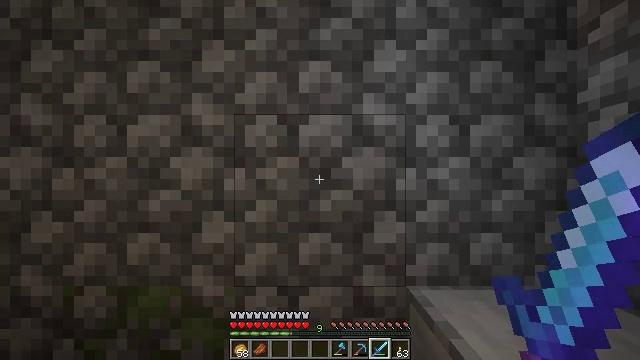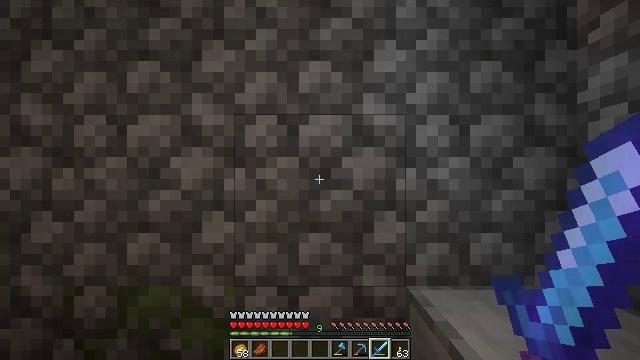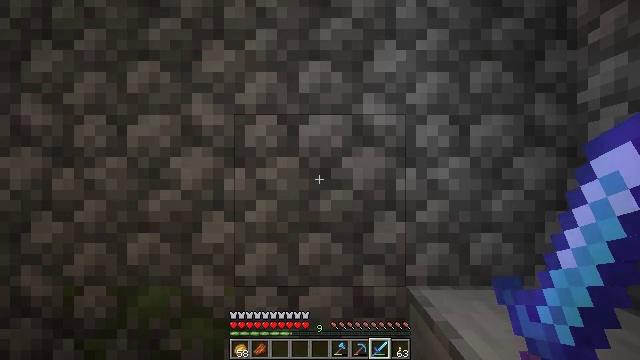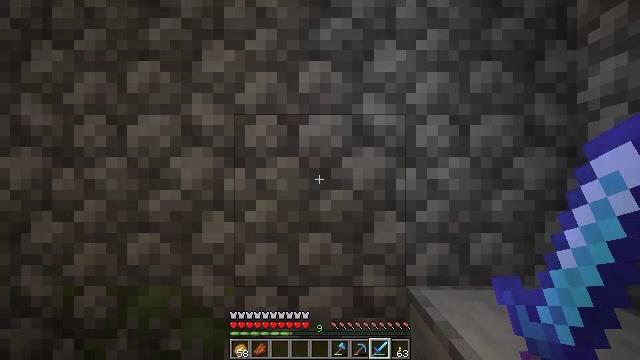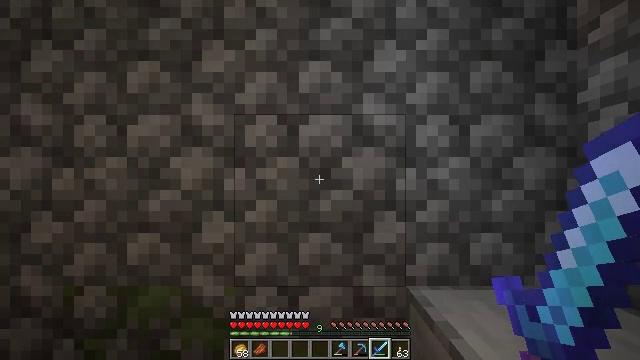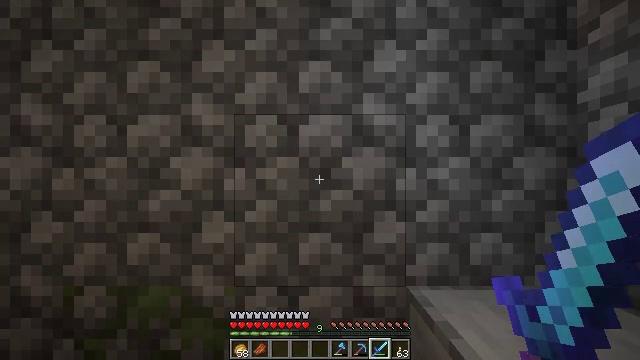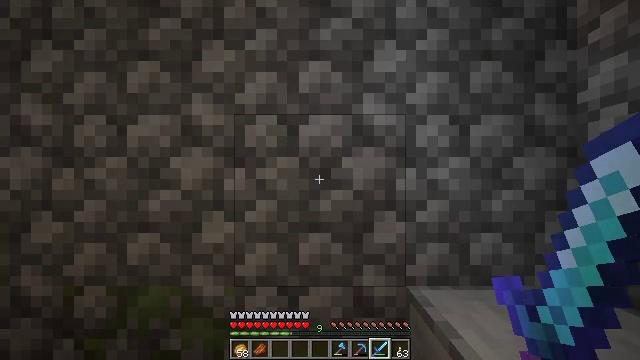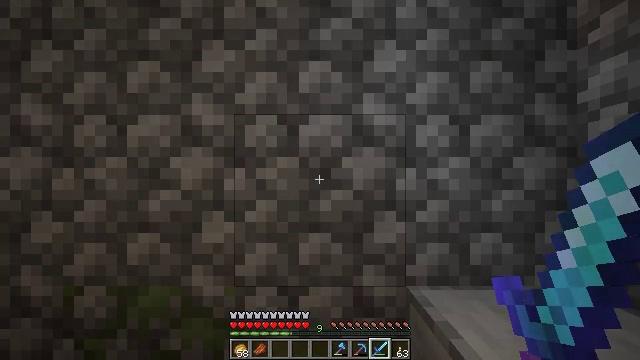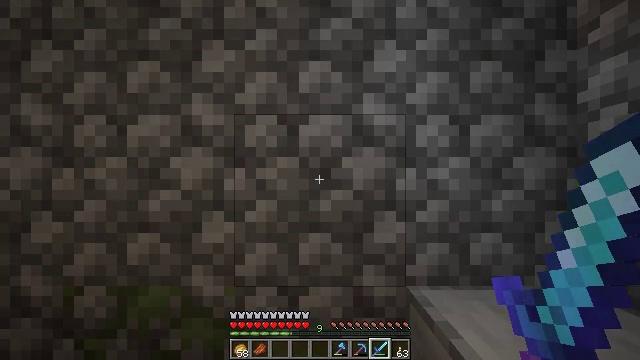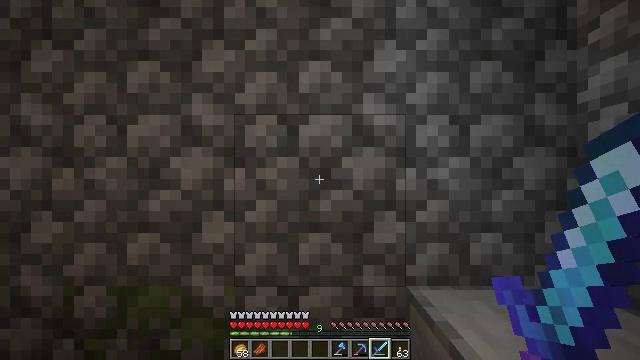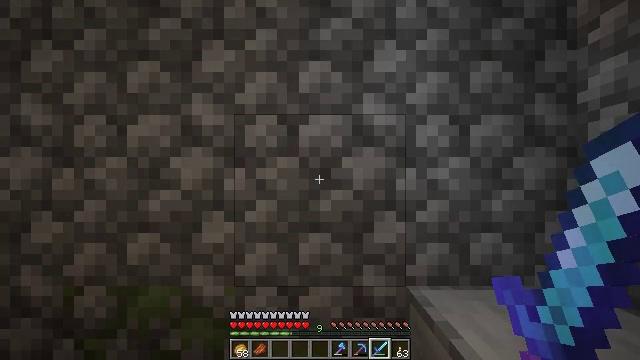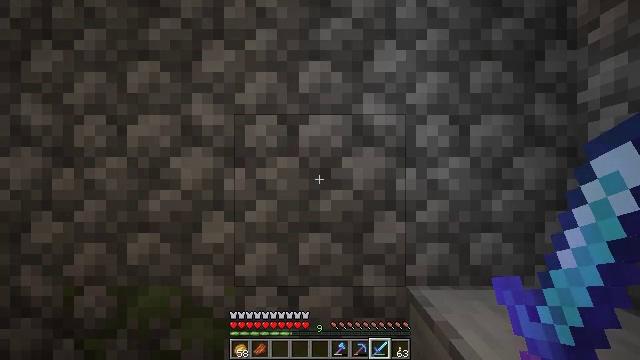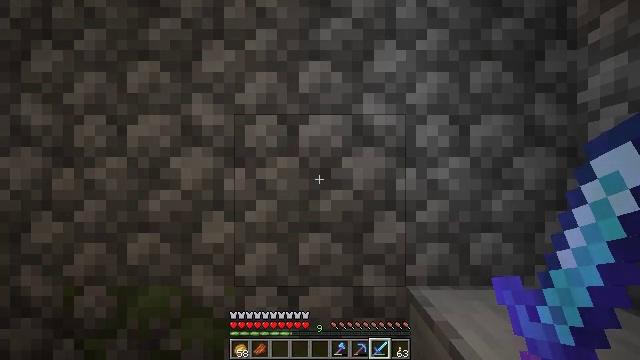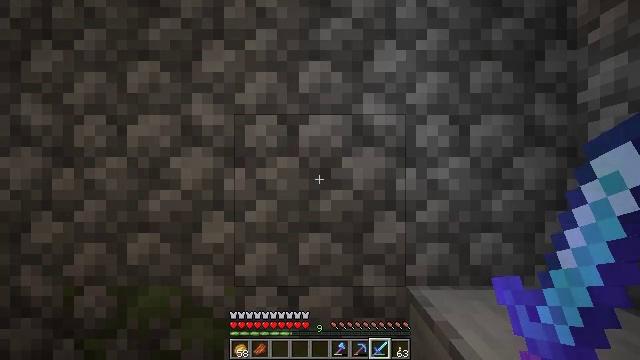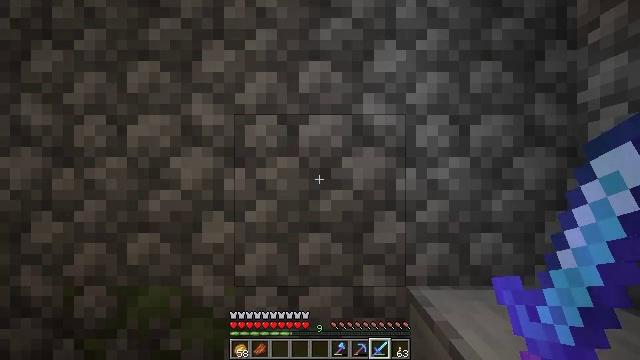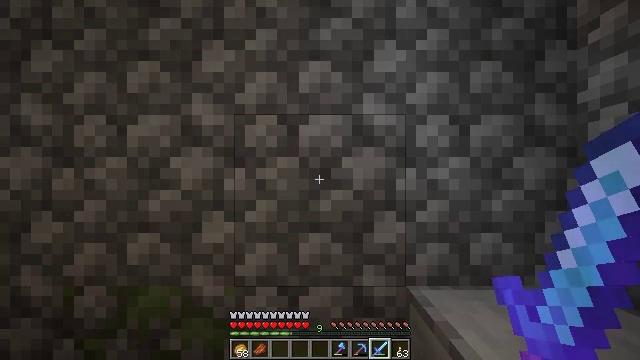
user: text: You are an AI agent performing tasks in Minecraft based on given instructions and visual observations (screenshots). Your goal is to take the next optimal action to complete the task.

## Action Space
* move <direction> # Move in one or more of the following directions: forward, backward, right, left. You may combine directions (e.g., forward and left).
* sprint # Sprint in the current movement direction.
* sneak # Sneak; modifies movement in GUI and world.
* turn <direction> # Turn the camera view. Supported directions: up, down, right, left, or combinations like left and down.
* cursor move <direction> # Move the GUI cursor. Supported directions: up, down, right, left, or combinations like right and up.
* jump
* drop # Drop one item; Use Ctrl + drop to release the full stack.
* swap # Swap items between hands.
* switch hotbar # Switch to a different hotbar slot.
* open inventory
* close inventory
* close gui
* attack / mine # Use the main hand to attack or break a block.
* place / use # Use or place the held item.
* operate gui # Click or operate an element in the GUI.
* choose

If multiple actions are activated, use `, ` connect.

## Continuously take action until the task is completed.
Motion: motion action
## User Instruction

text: Break the chest to retrieve items inside.
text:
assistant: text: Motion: no_op
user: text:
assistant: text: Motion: no_op
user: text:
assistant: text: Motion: no_op
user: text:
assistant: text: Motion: no_op
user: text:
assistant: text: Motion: no_op
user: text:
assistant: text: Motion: no_op
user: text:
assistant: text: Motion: no_op
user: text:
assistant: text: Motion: no_op
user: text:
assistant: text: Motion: no_op
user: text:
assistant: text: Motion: no_op
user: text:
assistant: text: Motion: no_op
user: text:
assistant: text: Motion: no_op
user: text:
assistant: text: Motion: no_op
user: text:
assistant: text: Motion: no_op
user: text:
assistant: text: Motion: no_op
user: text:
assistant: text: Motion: no_op
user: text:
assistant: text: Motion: no_op
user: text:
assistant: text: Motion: no_op
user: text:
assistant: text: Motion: no_op
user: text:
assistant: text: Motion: no_op
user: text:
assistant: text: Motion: no_op
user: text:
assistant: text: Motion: no_op
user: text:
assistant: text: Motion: no_op
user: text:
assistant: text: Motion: no_op
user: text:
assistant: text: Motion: no_op
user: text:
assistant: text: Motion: no_op
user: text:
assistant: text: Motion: no_op
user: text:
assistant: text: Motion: no_op
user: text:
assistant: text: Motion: no_op
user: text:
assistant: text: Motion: no_op